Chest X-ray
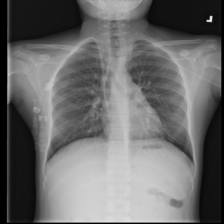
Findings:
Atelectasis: negative
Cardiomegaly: negative
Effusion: negative
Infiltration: negative
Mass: negative
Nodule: negative
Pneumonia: negative
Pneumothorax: negative
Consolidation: negative
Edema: negative
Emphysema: negative
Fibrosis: negative
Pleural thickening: negative
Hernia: negative